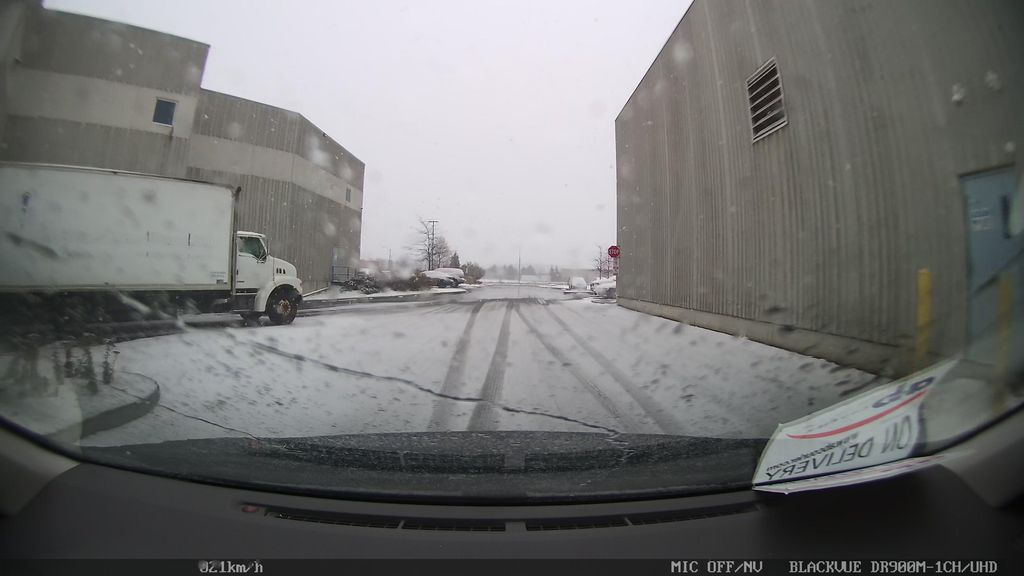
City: toronto